Question: I have a responsive design with a header image which is placed in a container. The image has 'width:100%;' and 'height:auto;' so it grows as you enlarge the viewport. I don't want to exceed a certain height so the container has a 'max-height'. The image still grows but now the bottom part is cut off now because it aligns to the top of the container.
I would like the image to stay in it's container so that parts of the image are cut off at the top and at the bottom. The outcome should look like this:

The header images are uploaded by users so they might have different heights therefore I cannot work with specific pixel-values. Is there a CSS-solution for this or do I have to use JavaScript?
Here is the code:
'''
.wrapper {
width: 90%;
max-width: 600px;
margin: 1em auto;
background-color: #E9ADAD;
}
.container {
text-align: center;
height: auto;
line-height: 200px;
max-height: 200px;
overflow: hidden;
}
img {
width: 100%;
height: auto !important;
vertical-align: middle;
}
'''
'''
<div class="wrapper">
<div class="container">
<img src="http://placehold.it/600x300/C00000/FFFFFF&text=Image+vertically+centered">
</div>
</div>
'''
And I prepared a <URL>.
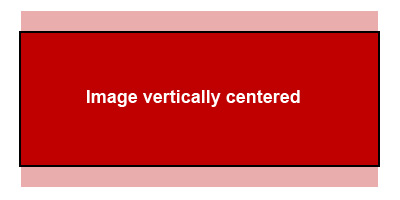
Answer: You can use absolute positioning for your image , negative top/bottom values and 'margin:auto;' to verticaly center the image in the container :
'''
.wrapper {
width: 90%;
max-width: 600px;
margin: 1em auto;
background-color: #E9ADAD;
max-height: 200px;
}
.container {
position:relative;
padding-bottom:40%;
overflow: hidden;
}
img {
position:absolute;
top:-50%; bottom:-50%;
margin:auto;
width: 100%;
height: auto;
}
'''
'''
<div class="wrapper">
<div class="container">
<img src="http://placehold.it/600x300/C00000/FFFFFF&text=Image+vertically+centered">
</div>
</div>
'''